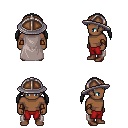
a pixel art fantasy rpg character, male body template, human, dark skin, gray cape, red pants, gray twin-tailed hairstyle, chain helm, cloth bracers, brown shoes, four views (front, back, left, right), 2x2 character sprite sheet, small pixel art, hard edges, no anti-aliasing